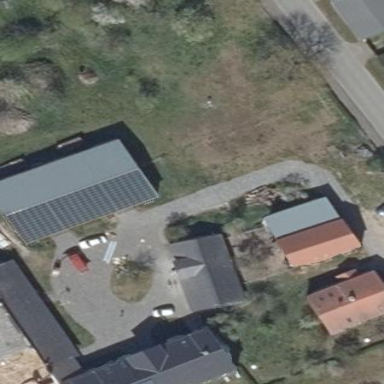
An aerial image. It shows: Building equipped with small solar photovoltaic panel for electricity generation.